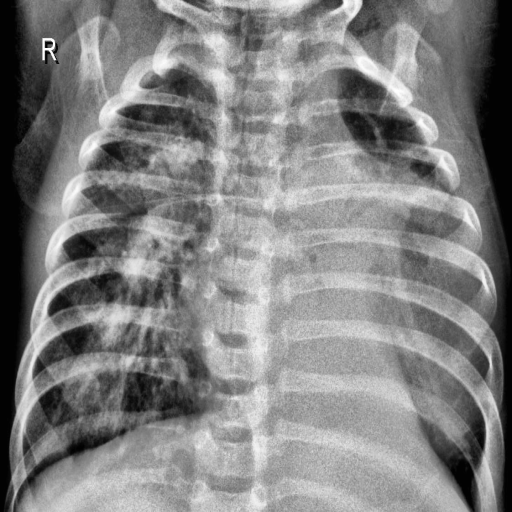
Finding: PNEUMONIA